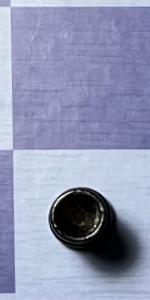
Label: Rook_Black